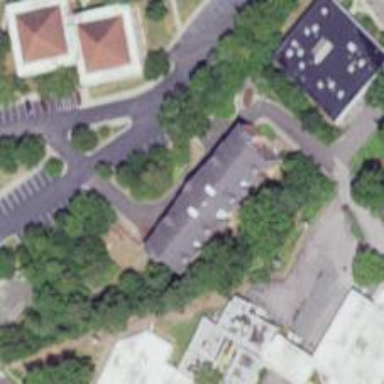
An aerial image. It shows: Commercial building.